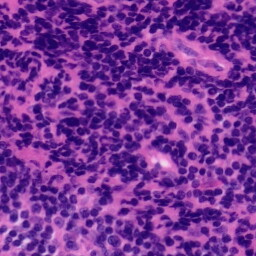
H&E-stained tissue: Tonsil